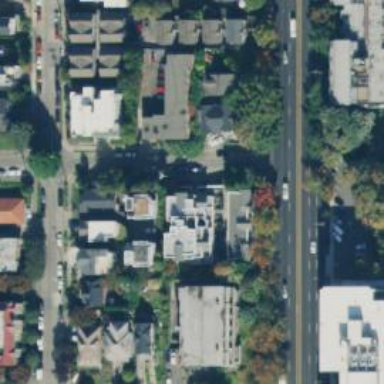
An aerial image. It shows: Residential road with separate sidewalk.